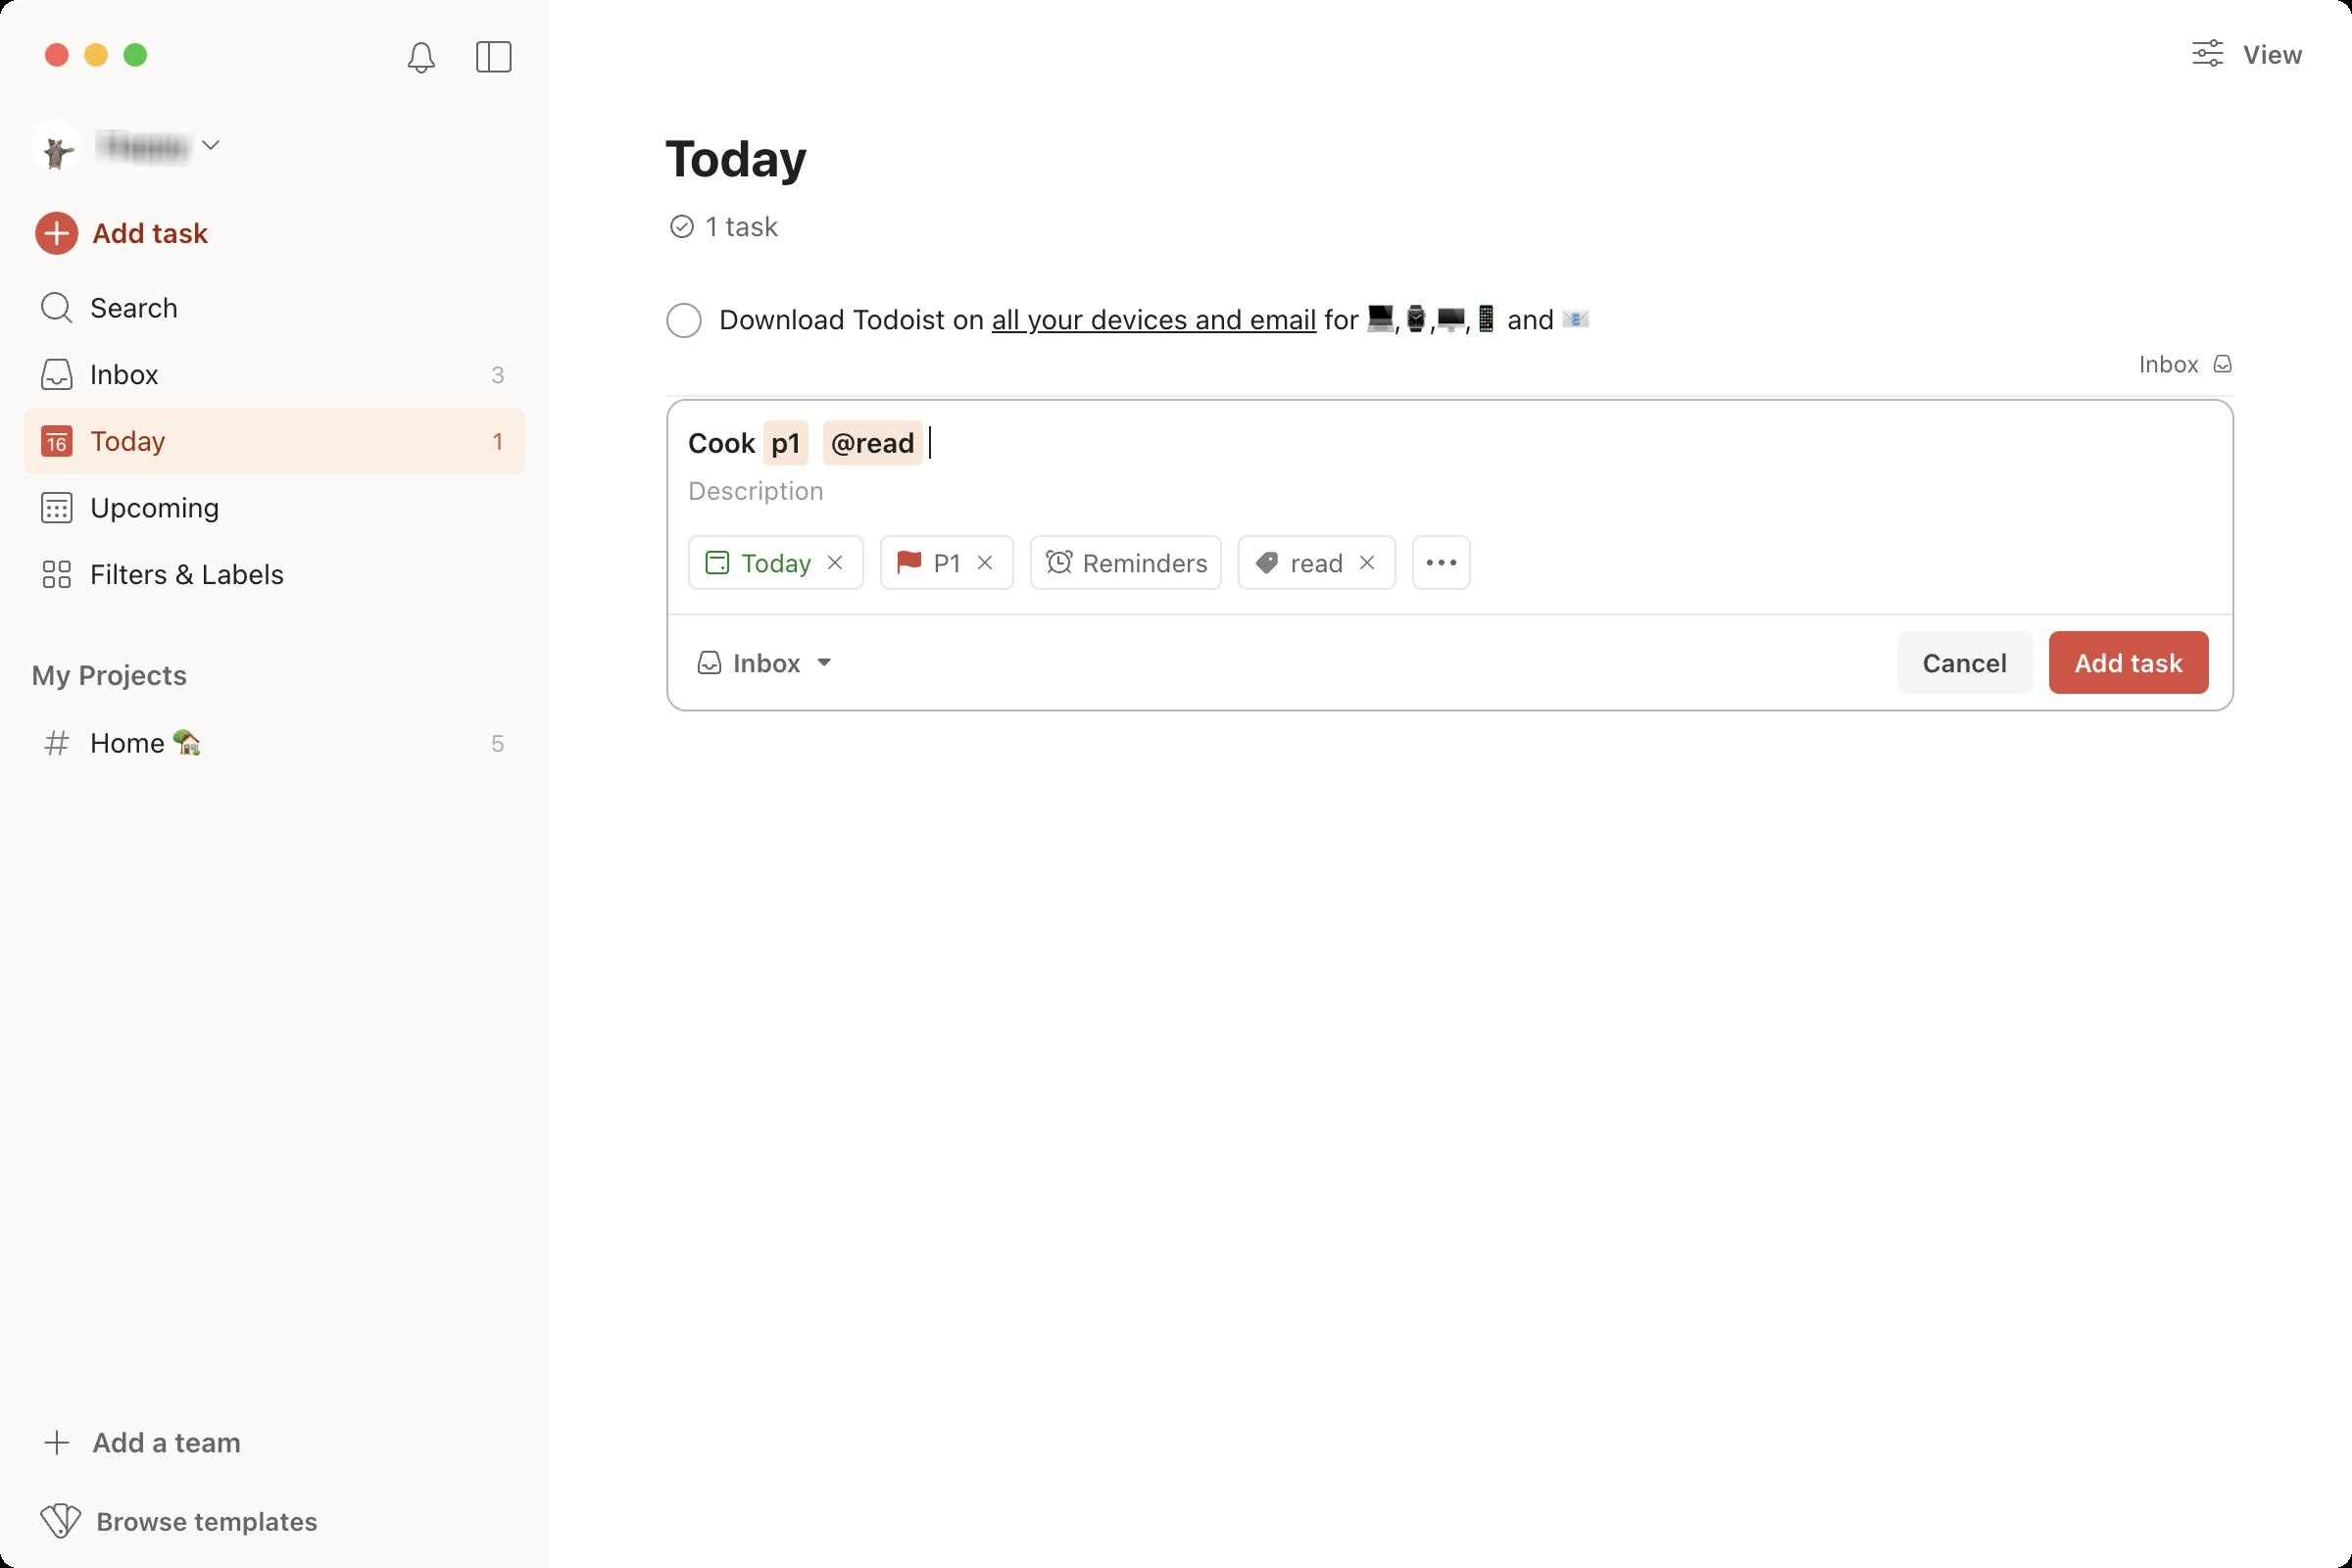
Accessibility tree:
{"name": "Today_–_Todoist", "role": "AXWindow", "description": null, "role_description": "standard window", "value": null, "position": "264.00;103.00", "size": "1200;800", "children": [{"name": "", "role": "AXGroup", "description": "", "role_description": "group", "value": "", "position": "0.00;0.00", "size": "1200;800", "children": [{"name": "", "role": "AXGroup", "description": "", "role_description": "group", "value": "", "position": "0.00;0.00", "size": "1200;800", "children": [{"name": "", "role": "AXGroup", "description": "", "role_description": "group", "value": "", "position": "0.00;0.00", "size": "1200;800", "children": [{"name": "", "role": "AXGroup", "description": "", "role_description": "group", "value": "", "position": "0.00;0.00", "size": "1200;800", "children": []}]}]}]}, {"name": null, "role": "AXButton", "description": null, "role_description": "close button", "value": null, "position": "22.00;20.00", "size": "14;16", "children": []}, {"name": null, "role": "AXButton", "description": null, "role_description": "full screen button", "value": null, "position": "62.00;20.00", "size": "14;16", "children": [{"name": null, "role": "AXGroup", "description": null, "role_description": "group", "value": null, "position": "62.00;20.00", "size": "14;16", "children": [{"name": null, "role": "AXGroup", "description": null, "role_description": "group", "value": null, "position": "62.00;20.00", "size": "14;16", "children": []}]}]}, {"name": null, "role": "AXButton", "description": null, "role_description": "minimize button", "value": null, "position": "42.00;20.00", "size": "14;16", "children": []}]}